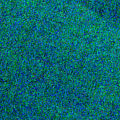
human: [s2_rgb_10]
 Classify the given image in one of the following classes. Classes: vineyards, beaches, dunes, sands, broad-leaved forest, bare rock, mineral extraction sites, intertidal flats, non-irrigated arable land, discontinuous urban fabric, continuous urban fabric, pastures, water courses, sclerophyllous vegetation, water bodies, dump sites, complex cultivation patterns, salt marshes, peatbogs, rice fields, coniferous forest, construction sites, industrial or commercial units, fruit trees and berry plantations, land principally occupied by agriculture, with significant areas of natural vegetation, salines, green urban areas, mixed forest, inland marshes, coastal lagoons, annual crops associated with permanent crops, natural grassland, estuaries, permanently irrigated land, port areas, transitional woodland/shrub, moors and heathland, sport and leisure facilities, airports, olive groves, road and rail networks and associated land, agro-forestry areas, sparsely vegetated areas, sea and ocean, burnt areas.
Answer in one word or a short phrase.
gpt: sea and ocean